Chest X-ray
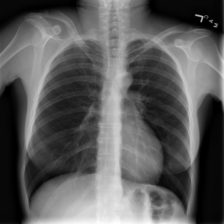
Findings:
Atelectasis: negative
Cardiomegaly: negative
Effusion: negative
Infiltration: negative
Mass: negative
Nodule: negative
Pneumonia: negative
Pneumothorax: negative
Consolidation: negative
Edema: negative
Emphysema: negative
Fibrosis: negative
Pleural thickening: negative
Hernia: negative